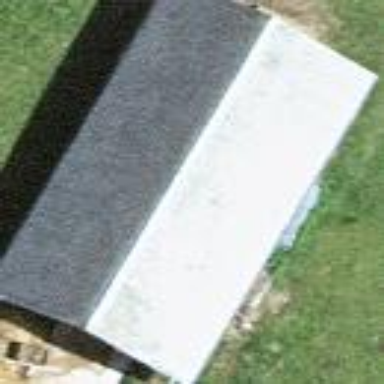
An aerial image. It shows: Farm auxiliary building with gabled roof.